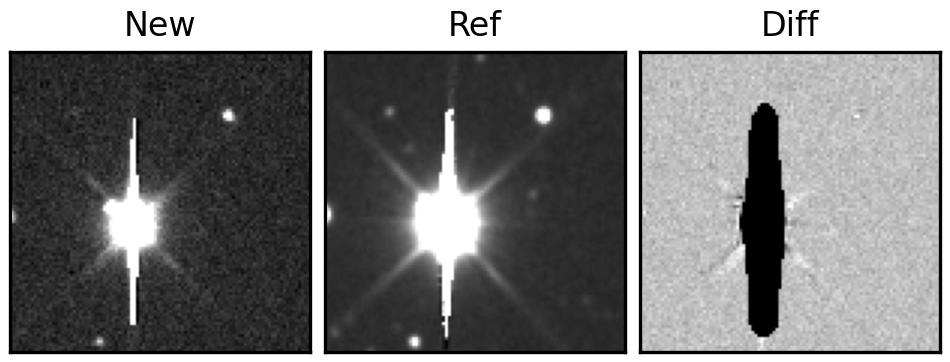
Label: bogus